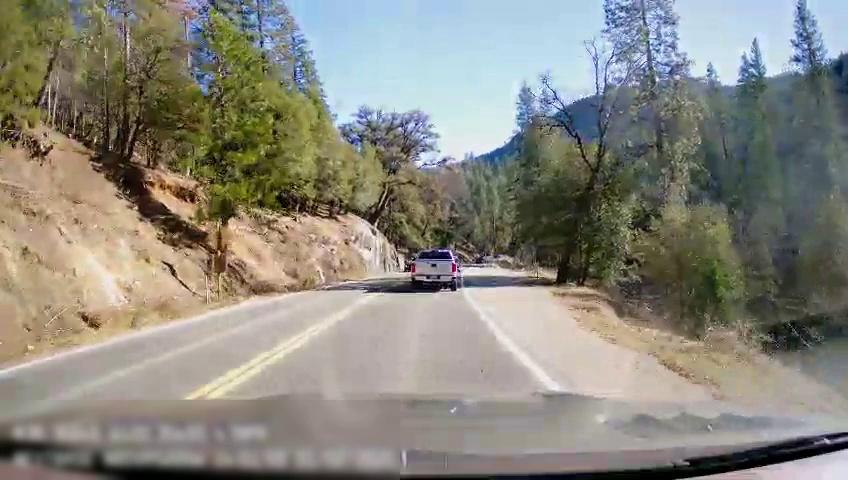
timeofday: Day
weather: Sunny
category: Drivable Space
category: Drivable Space
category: Vehicles | Truck
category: Lanes | Opposite Lane
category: Lanes | Current Lane
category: Lanes | Opposite Lane
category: Lanes | Current Lane